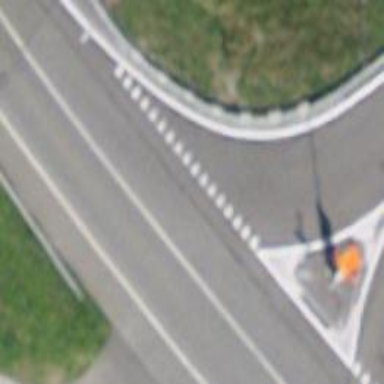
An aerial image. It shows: Road with "give way" sign.